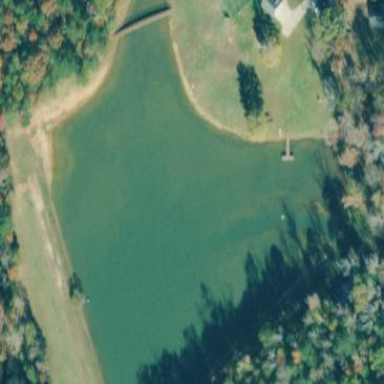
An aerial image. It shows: Pond with natural water.